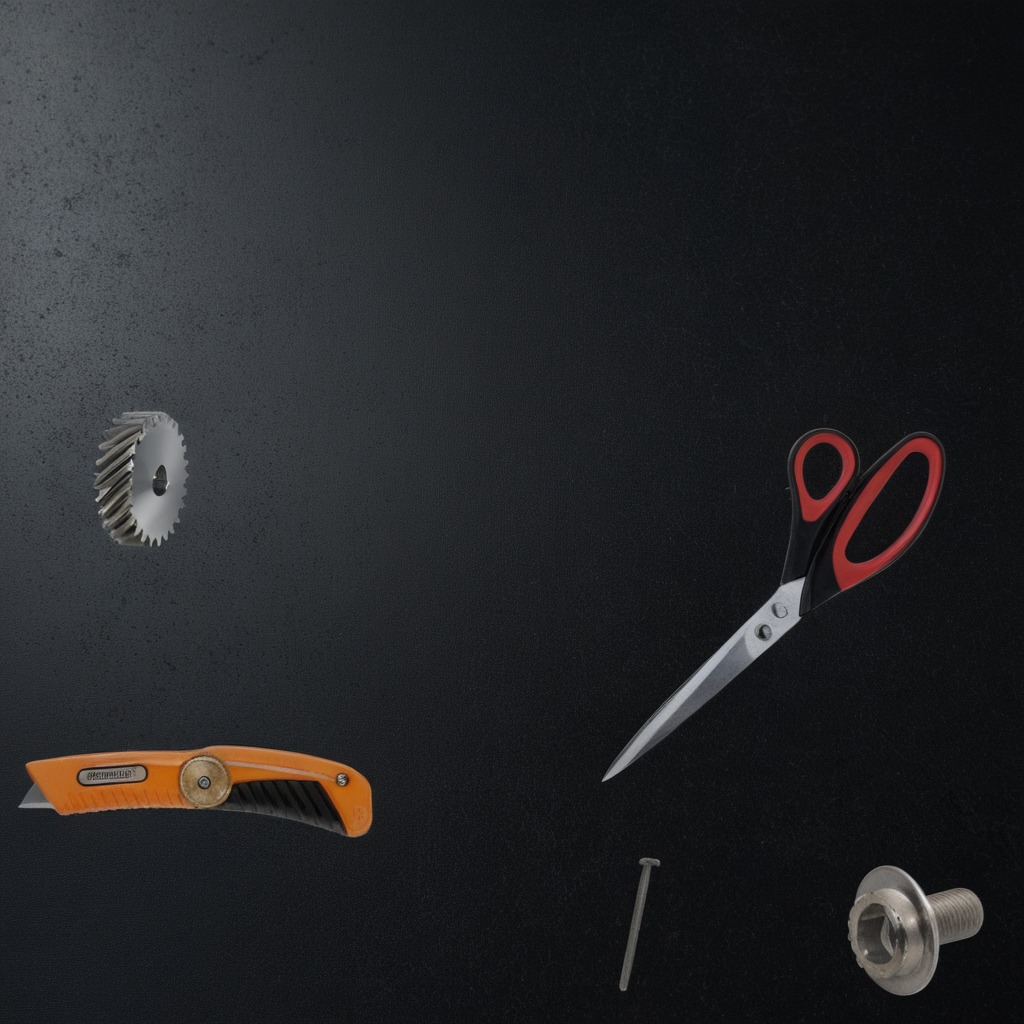
A steel gear with teeth, a utility knife, a metal machine screw, an iron nail, and a pair of scissors are lying on a clean granite tabletop covered with a black rubber mat inside a workshop at night.